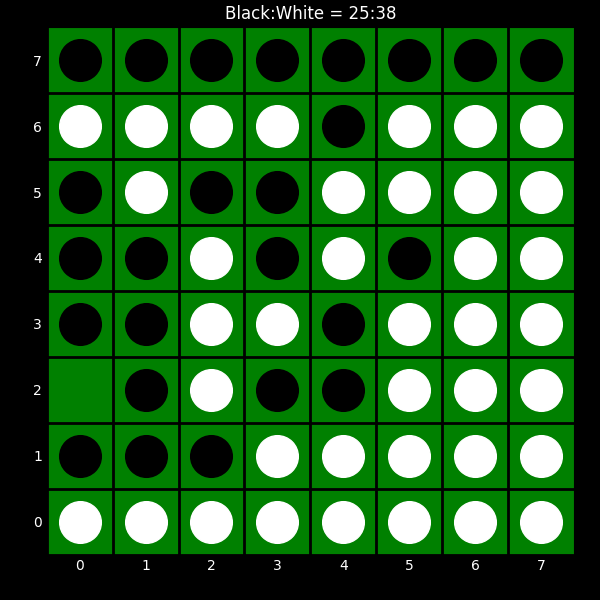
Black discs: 25
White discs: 38